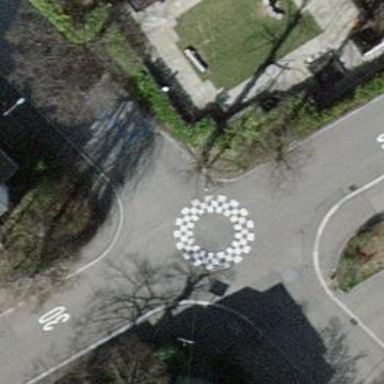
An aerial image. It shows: Traffic calming island.